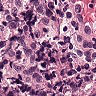
Metastatic tissue present: no